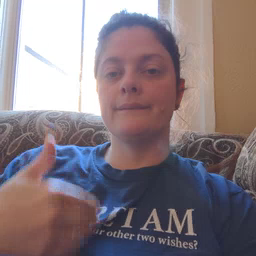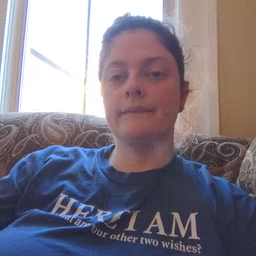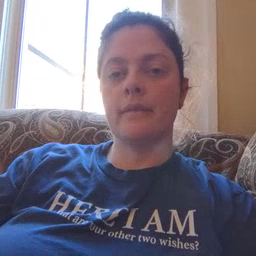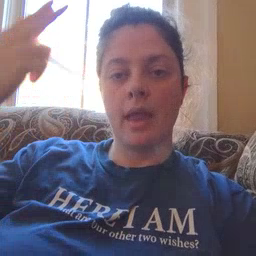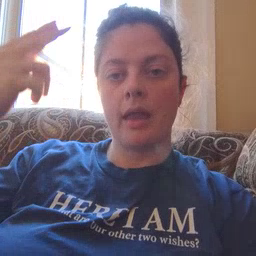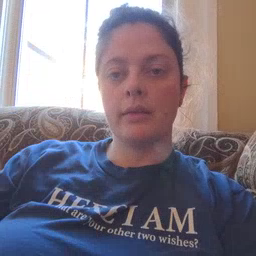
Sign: high